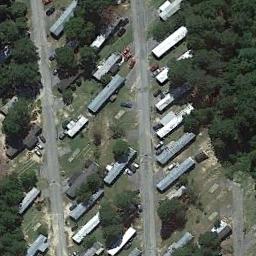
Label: mobile_home_park